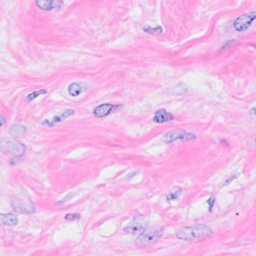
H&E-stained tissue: Breast